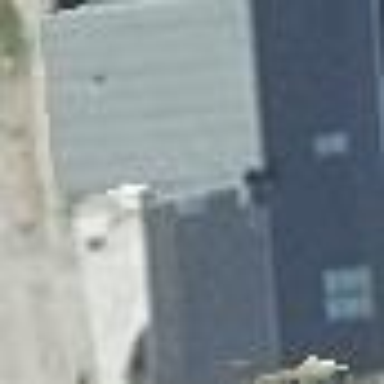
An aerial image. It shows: House with flat roof.